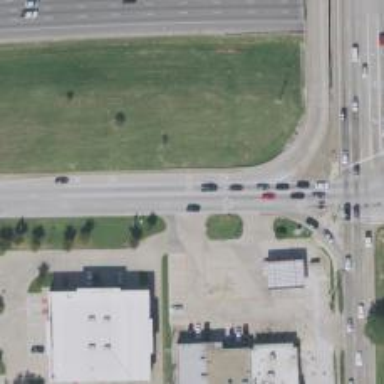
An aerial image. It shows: Secondary road with frontage road alongside.